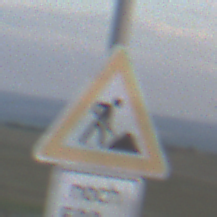
Verkehrszeichen: Arbeitsstelle
Zusatzzeichen unten: LaengeEinerStrecke3
Umgebung: Outdoor, Nature
Tageszeit: SunriseSunset
Wetter: PartlyCloudy
Licht: Natural
Jahreszeit: NotSpecified
Kontrast: LowContrast